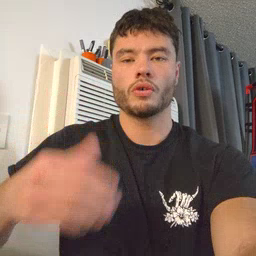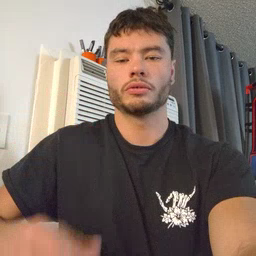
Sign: all